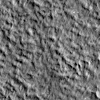
Atmospheric dust classification: not_dusty